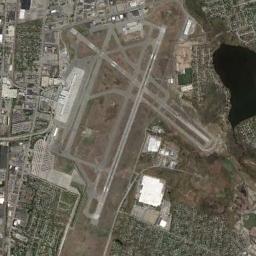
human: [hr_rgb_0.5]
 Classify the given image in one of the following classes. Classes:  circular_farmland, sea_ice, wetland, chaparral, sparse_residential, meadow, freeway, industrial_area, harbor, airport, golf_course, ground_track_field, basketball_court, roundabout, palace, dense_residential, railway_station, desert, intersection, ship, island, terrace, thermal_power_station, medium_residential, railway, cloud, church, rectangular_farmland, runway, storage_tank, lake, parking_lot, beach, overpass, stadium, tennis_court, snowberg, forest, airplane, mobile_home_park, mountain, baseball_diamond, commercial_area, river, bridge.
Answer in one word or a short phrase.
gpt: airport